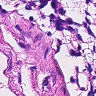
Metastatic tissue present: no